Question: I have HTML + Angular looks like this:
'''
<div ng-repeat="(colRenderIndex, col) in colContainer.renderedColumns track by col.colDef.name" class="ui-grid-cell ng-scope ui-grid-coluiGrid-15T" ng-class="{ 'ui-grid-row-header-cell': col.isRowHeader }" ui-grid-cell="">
<div class="ui-grid-cell-contents ng-binding ng-scope ui-grid-cell-focus" tabindex="-1">33</div>
</div>
'''
and it looks like:

And I need to add / change value whihch is between divs (in this example it's number 33)
How ever i try to sendkey that it's not helping. I double check if my XPATH is correct but still...
'''
var pkValue = "11";
element(by.xpath('(/html/body/div[2]/div/div/div[2]/form/fieldset[2]/div[2]/div/div/div[2]/div[2]/div/div/div/div[3]/div)')).sendKeys(pkValue);
'''
Is there something I'm missing or if I need to do something else for this?
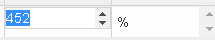
Answer: You need to <URL>:
'''
var elm = element(by.xpath('(/html/body/div[2]/div/div/div[2]/form/fieldset[2]/div[2]/div/div/div[2]/div[2]/div/div/div/div[3]/div)'));
browser.executeScript("arguments[0].innerHTML = '11';", elm.getWebElement());
'''
Also, think about changing the xpath you are using - this one (an absolute one starting from the 'html' root element) is very fragile.